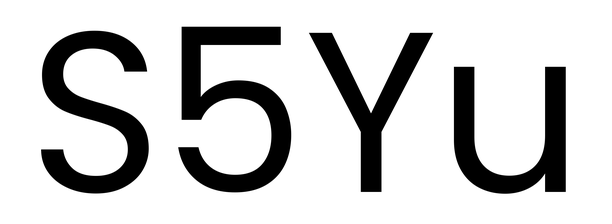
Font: Poppins-Regular